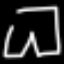
Label: pants